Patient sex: M
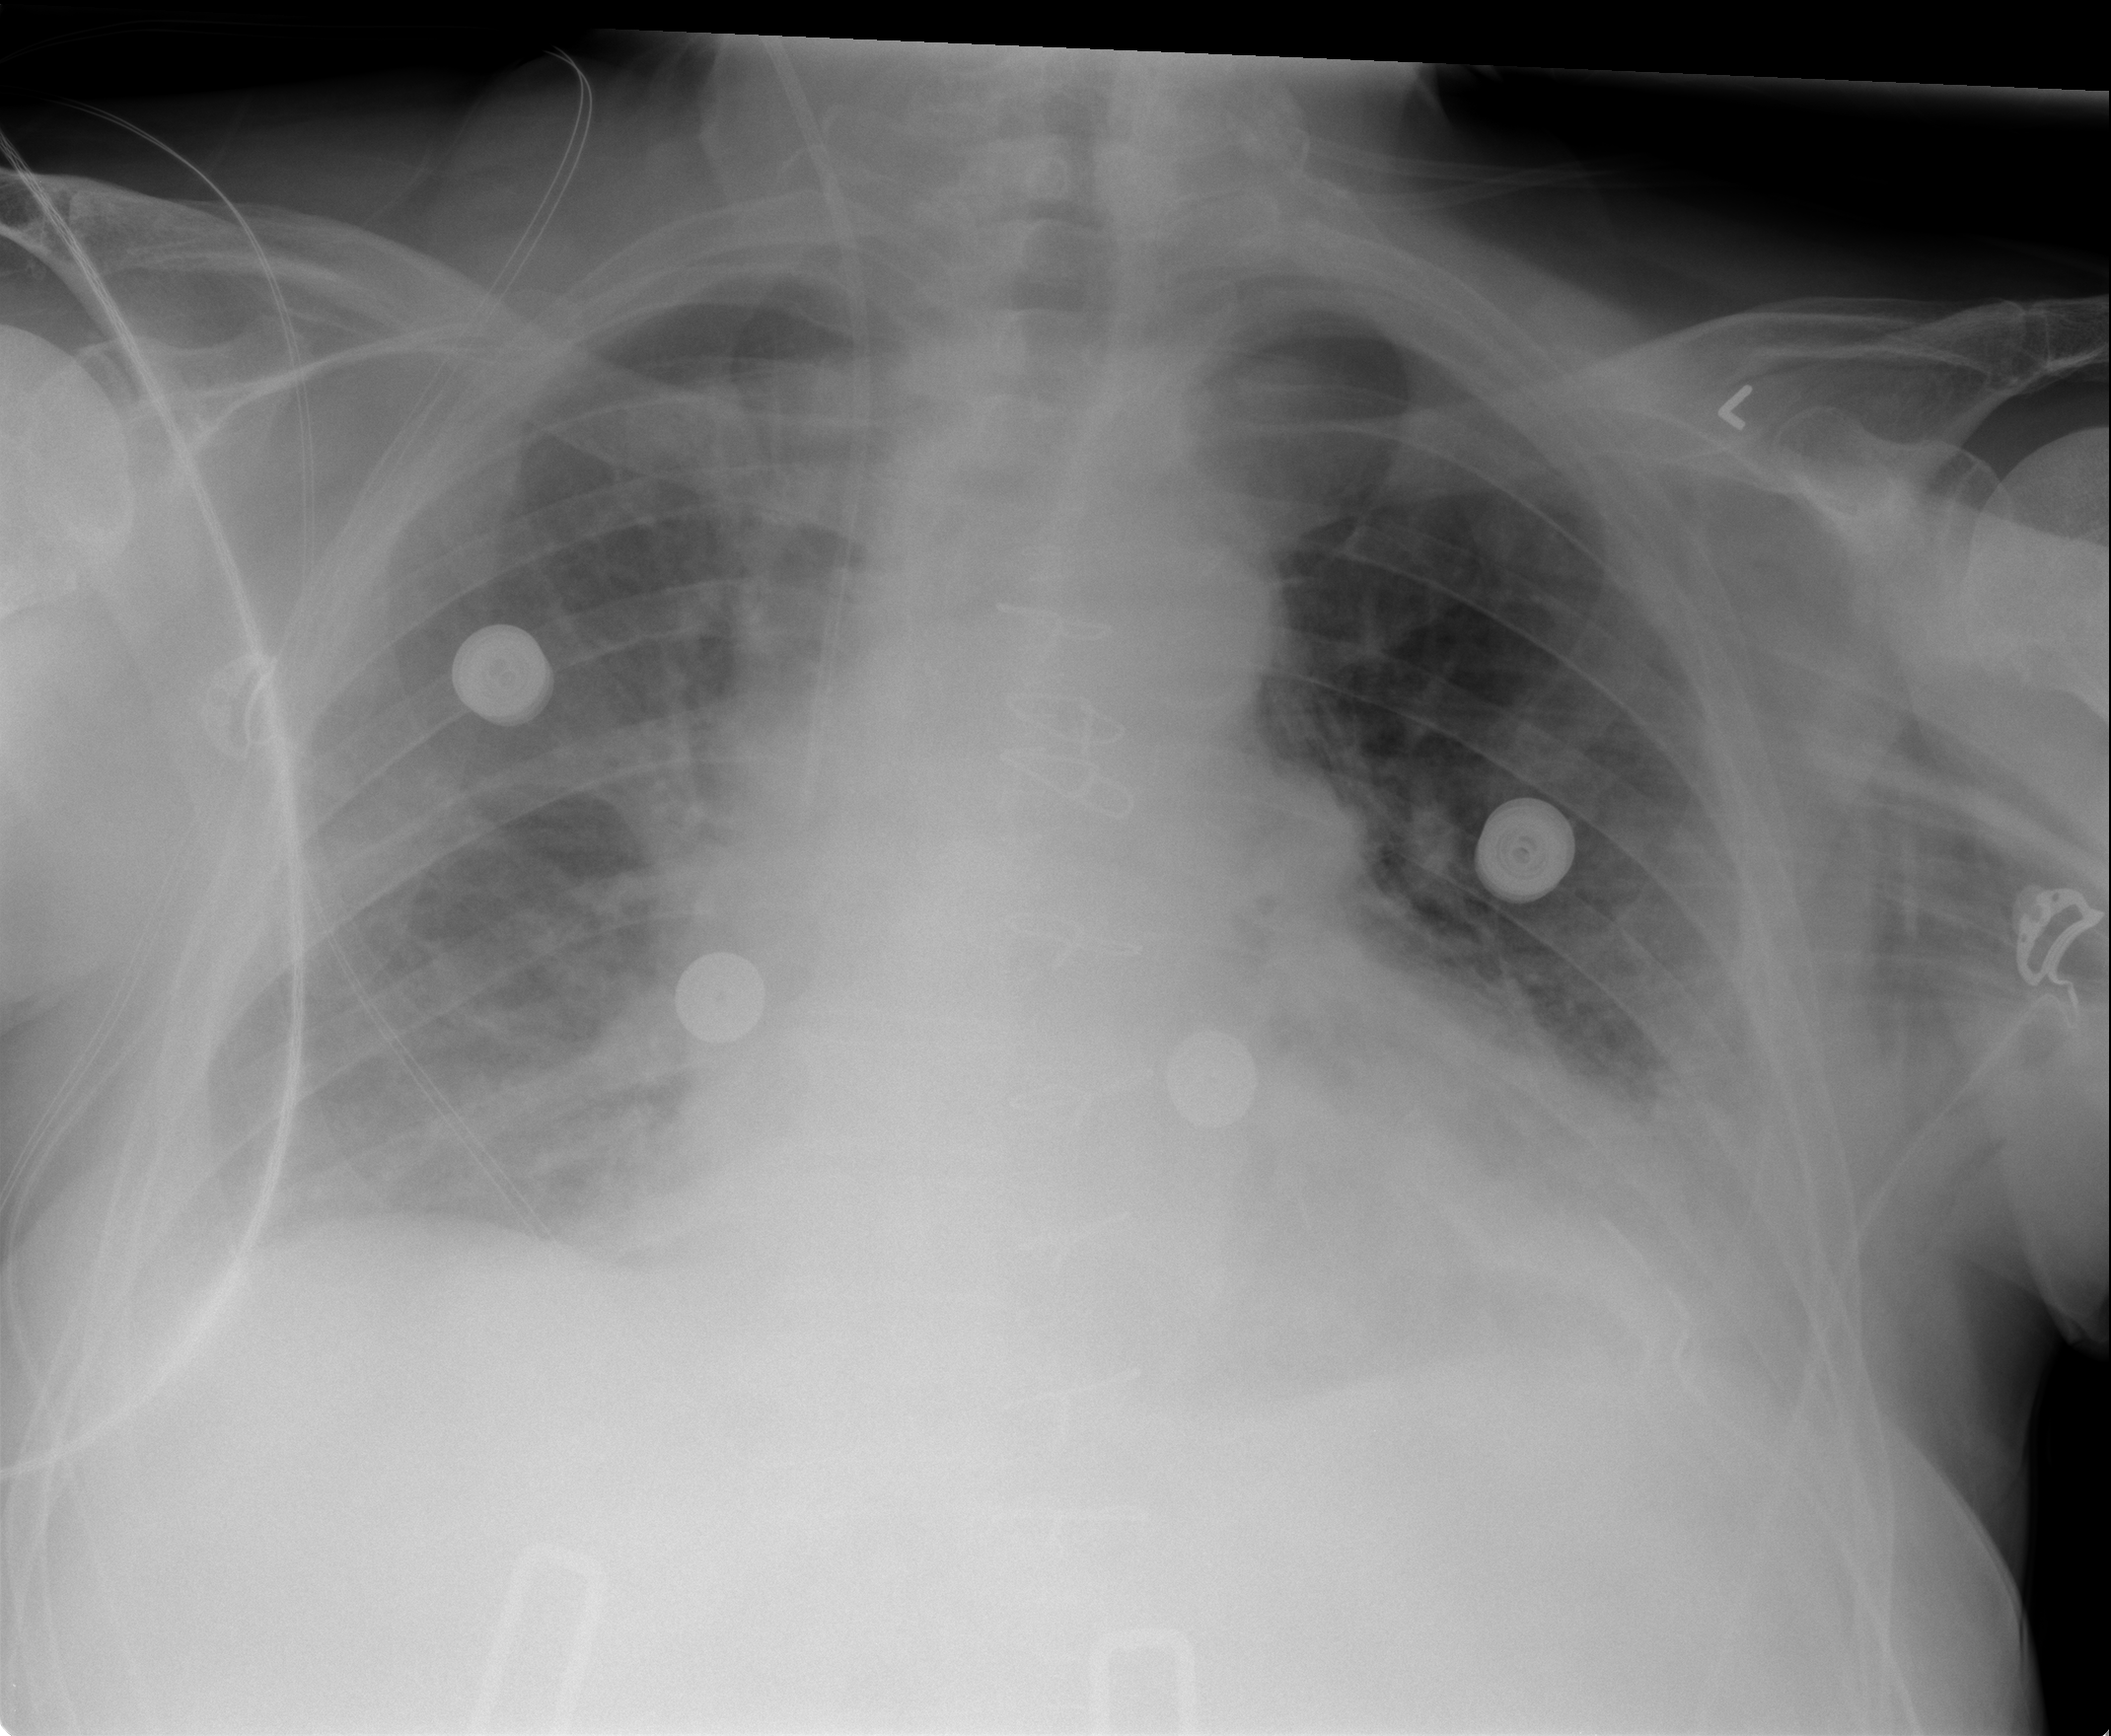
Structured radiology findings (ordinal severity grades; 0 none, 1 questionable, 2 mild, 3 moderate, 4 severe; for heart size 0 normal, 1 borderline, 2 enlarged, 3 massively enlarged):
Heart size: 2
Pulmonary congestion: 3
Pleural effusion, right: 1
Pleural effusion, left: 1
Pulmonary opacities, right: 0
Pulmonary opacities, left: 0
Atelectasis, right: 2
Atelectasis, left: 2